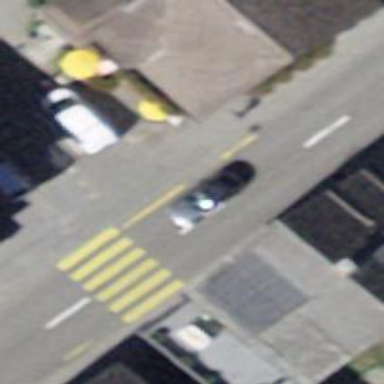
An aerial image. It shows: Bus stop along the road.